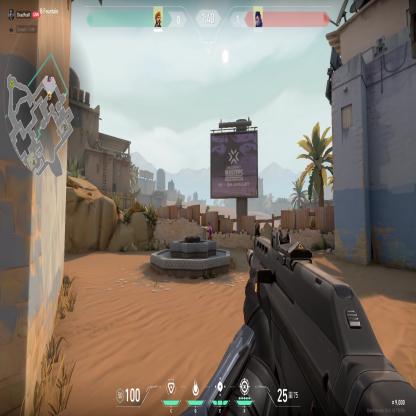
Label: enemy